Question: I want to share a Facebook photo using the Share Dialog JS SDK.
'''
FB.ui({
method: "share",
href: "https://www.facebook.com/st.forte/photos/a.8916848675<PHONE>5.8916802608<PHONE>195010/",
}, function(response) {} );
'''
: the 'href' is the link to individual photo's page. Taken from Graph API.
It only open a popup with endless loading GIF like shown in picture below:

In console, it says:
'''
GET https://.... 500 (Internal Server Error)
'''
Any solution? Thanks
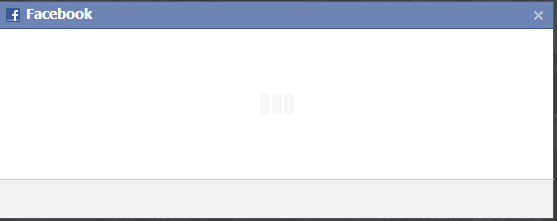
Answer: I have found several old question that mention about Facebook not allowing this.
I'm not sure about current state. But the easiest alternative now is to use Share button from <URL>
Then you can fill the data dynamically:
'''
<div class="fb-share-button" data-href="<?php echo your link here ?>></div>
'''
You can't change the image button though.